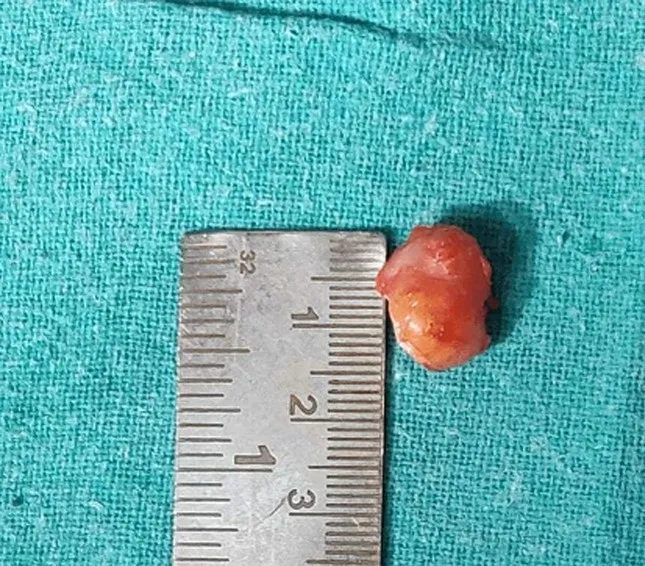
intraoperative image measuring size of tumour.
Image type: medical_photograph (other_medical_photograph)